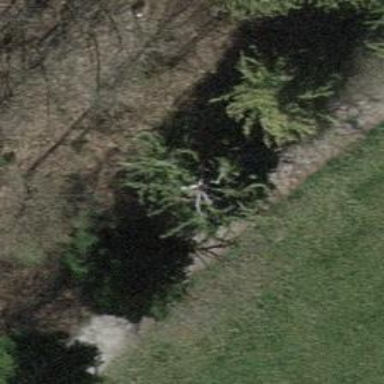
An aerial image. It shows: Brown bench.